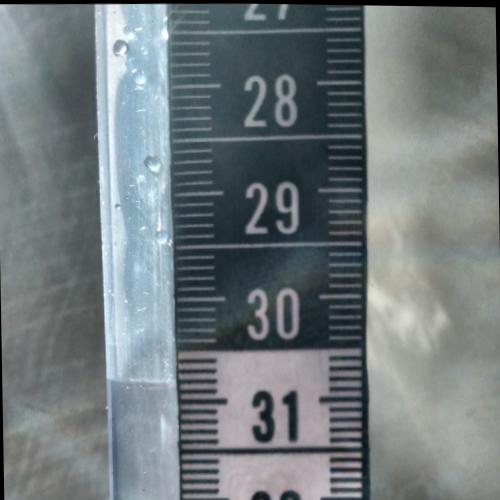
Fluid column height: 30.8 cm